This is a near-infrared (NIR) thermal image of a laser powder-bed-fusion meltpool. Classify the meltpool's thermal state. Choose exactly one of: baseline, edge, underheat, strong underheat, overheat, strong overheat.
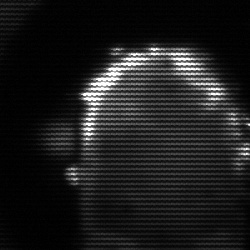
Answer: baseline